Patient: sex M, age 35
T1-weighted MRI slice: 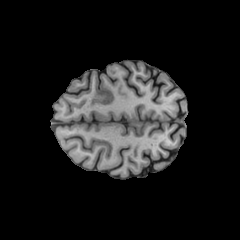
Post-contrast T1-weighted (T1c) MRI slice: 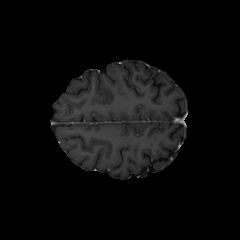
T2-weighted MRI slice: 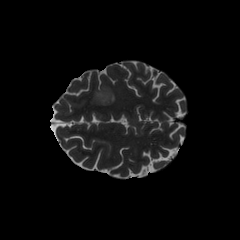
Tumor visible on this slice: yes
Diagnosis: Astrocytoma, IDH-mutant
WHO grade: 3